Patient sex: M
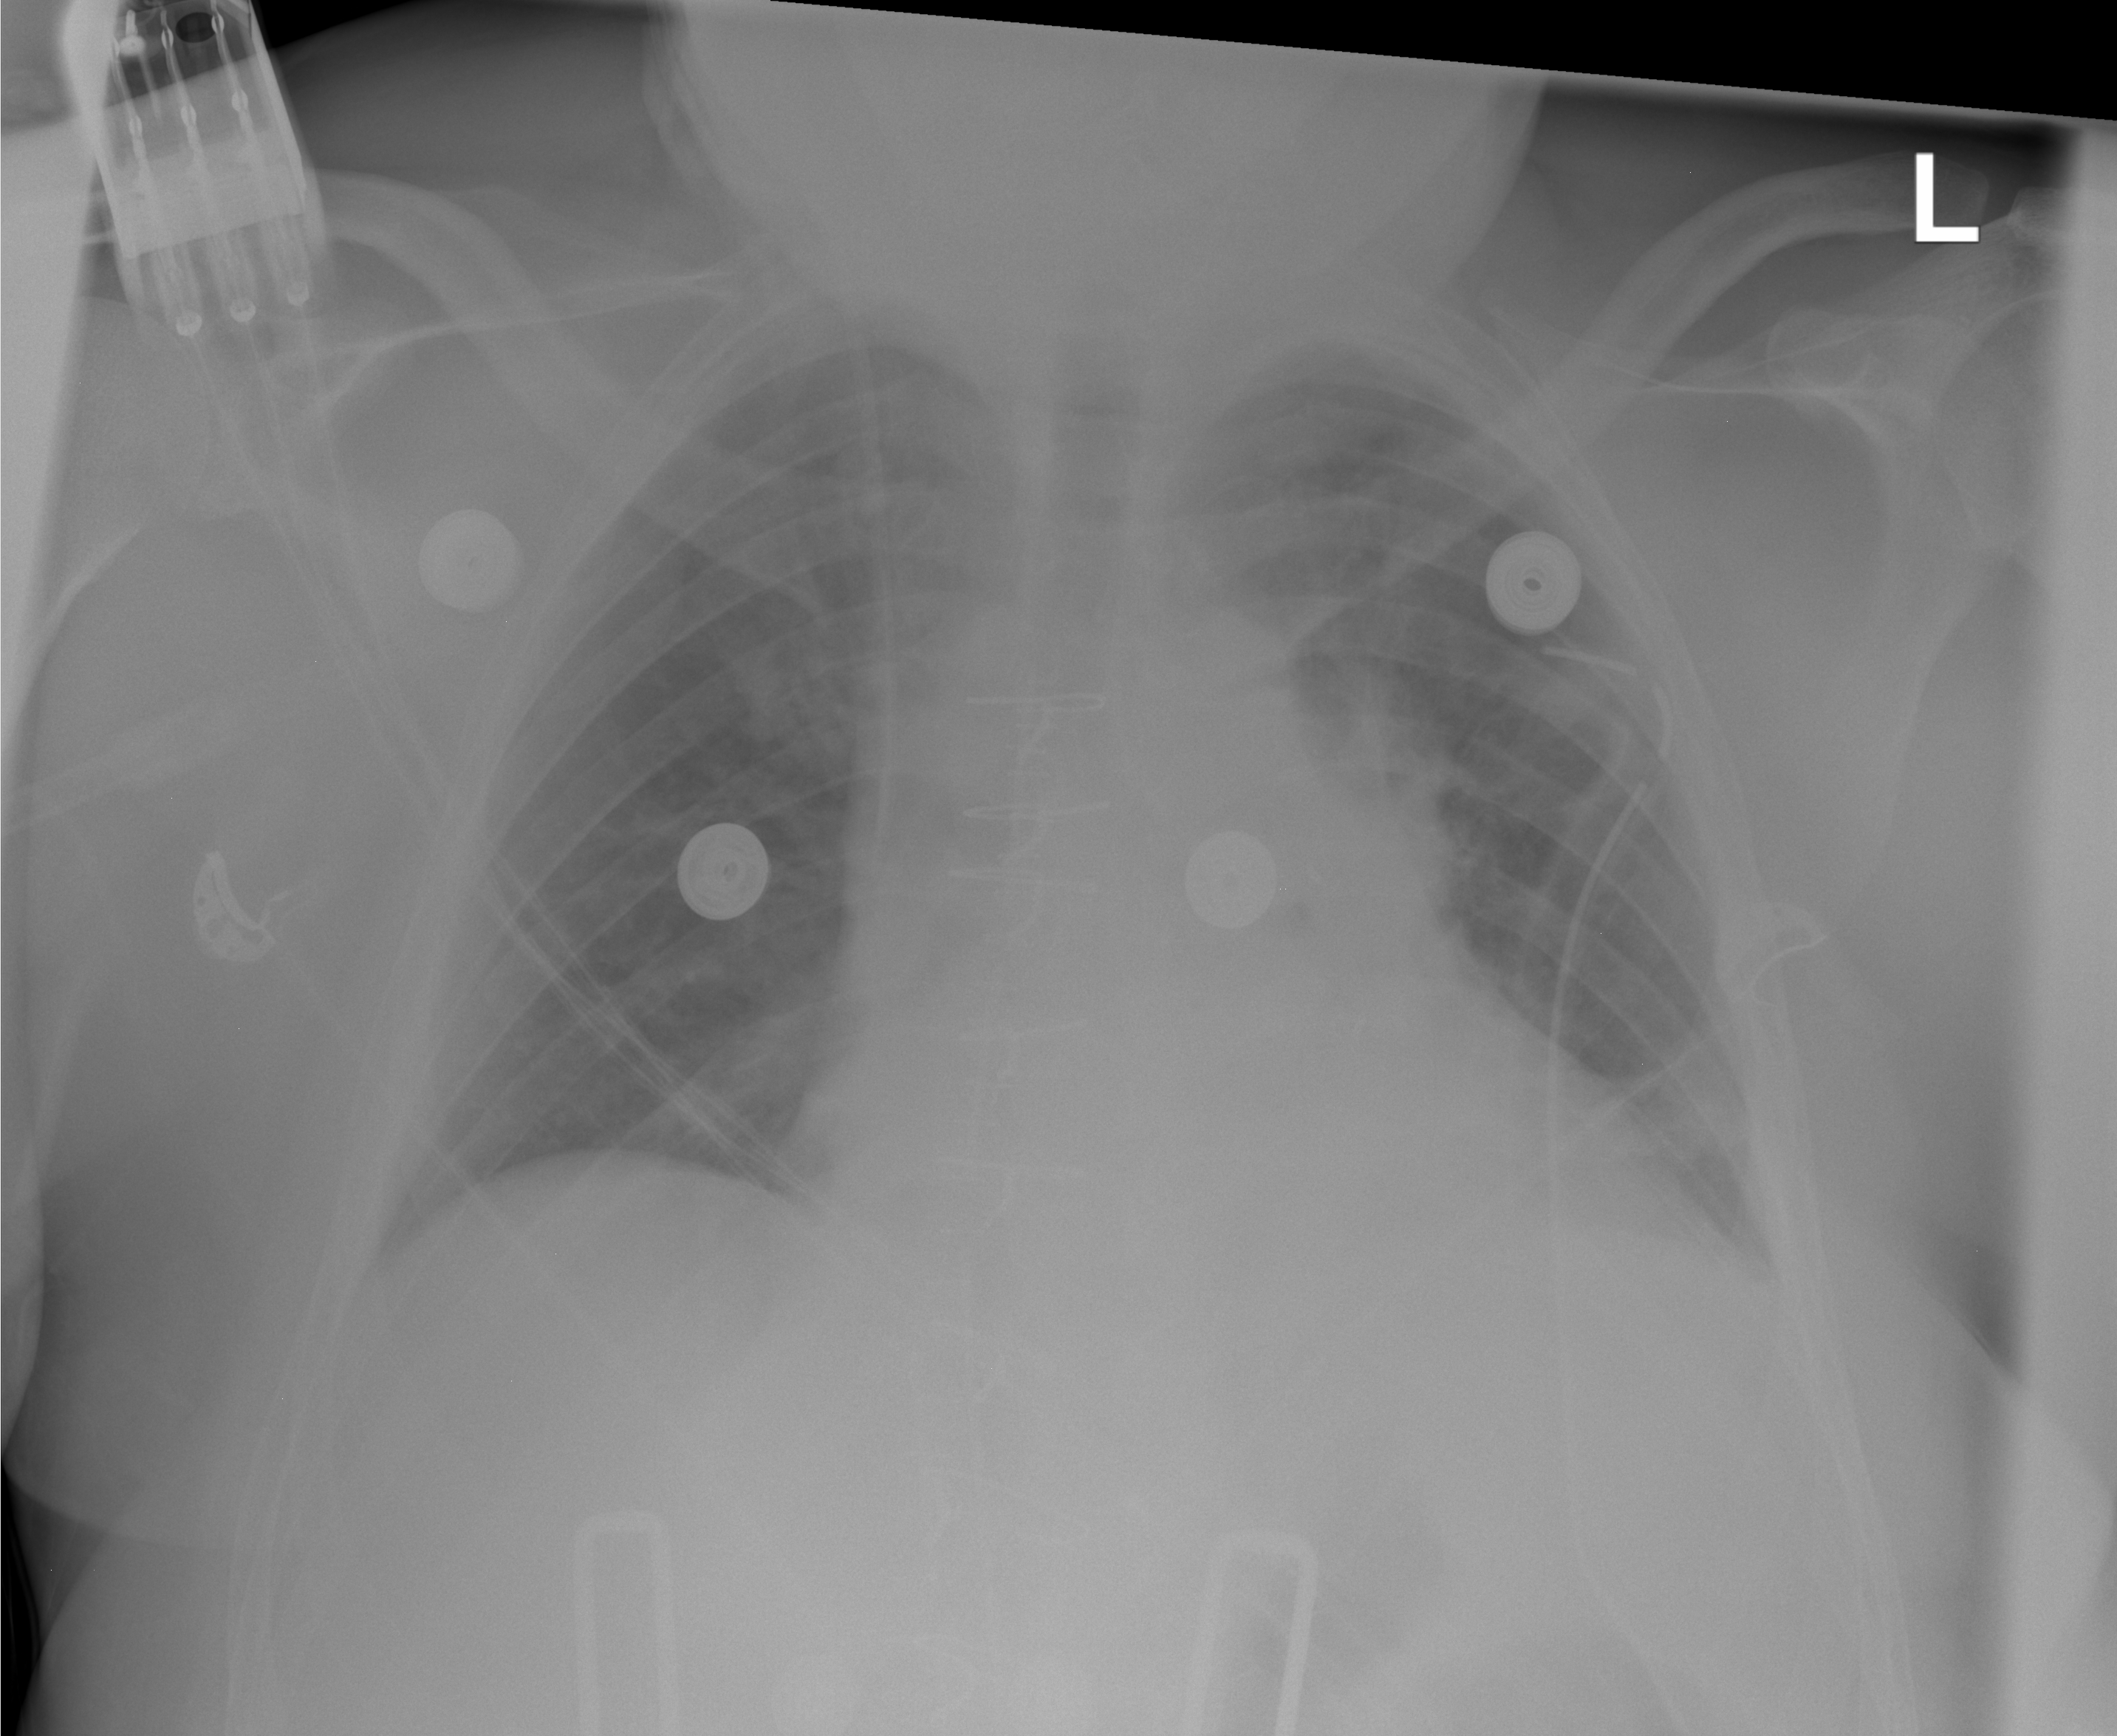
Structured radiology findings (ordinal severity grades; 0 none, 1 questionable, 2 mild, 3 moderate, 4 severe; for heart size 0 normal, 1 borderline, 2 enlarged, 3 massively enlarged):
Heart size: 1
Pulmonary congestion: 0
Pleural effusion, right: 0
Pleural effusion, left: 0
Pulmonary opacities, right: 0
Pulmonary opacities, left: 0
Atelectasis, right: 0
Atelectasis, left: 1